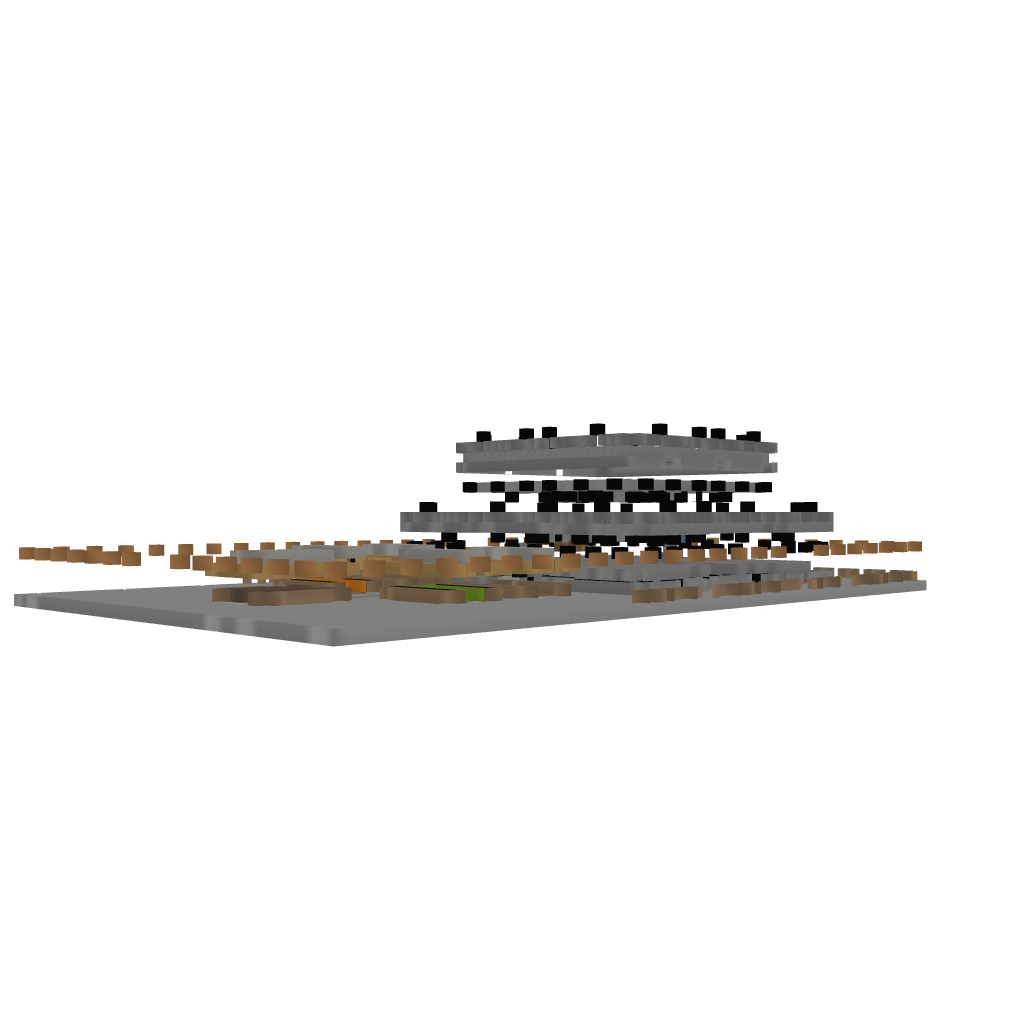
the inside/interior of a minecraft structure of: big castle house